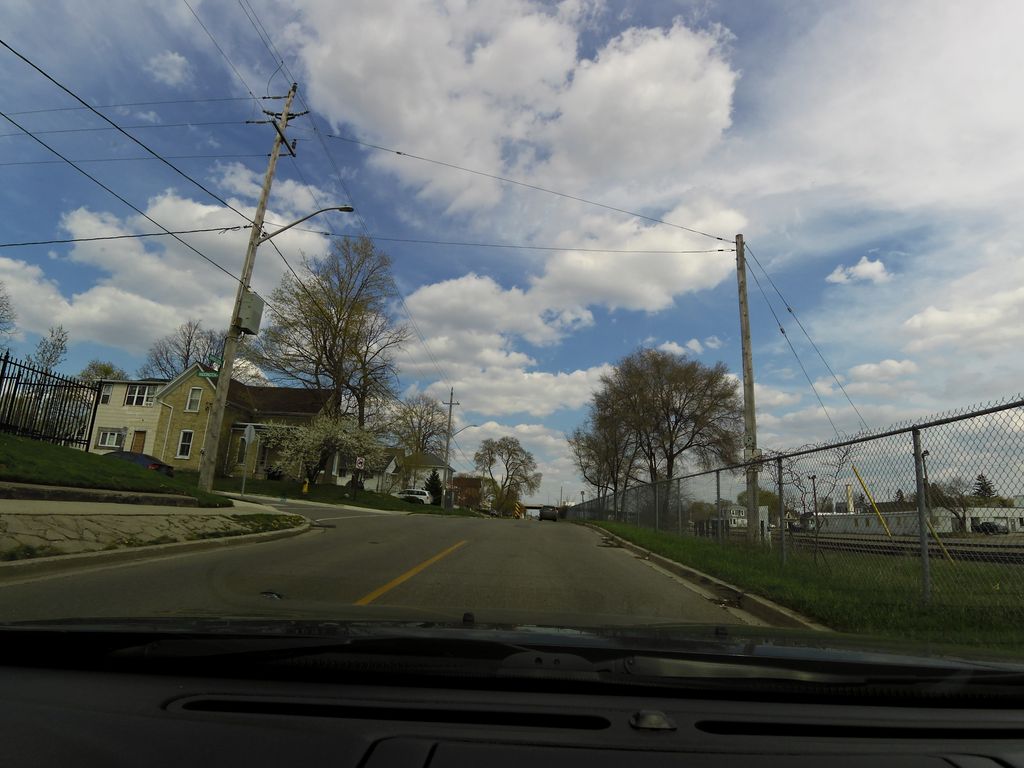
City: kitchener-waterloo